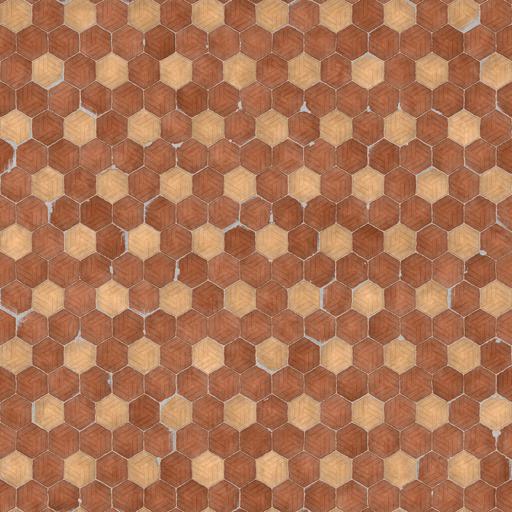
Tags: hexagon mosaic orange tiled tiles yellow